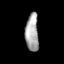
Tissue: lung
Cell type: Myeloid cells
Senescence score: 0.2259
Nuclear area (px): 486
Mean DAPI intensity: 167.333